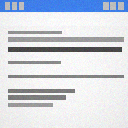
Screen state: on